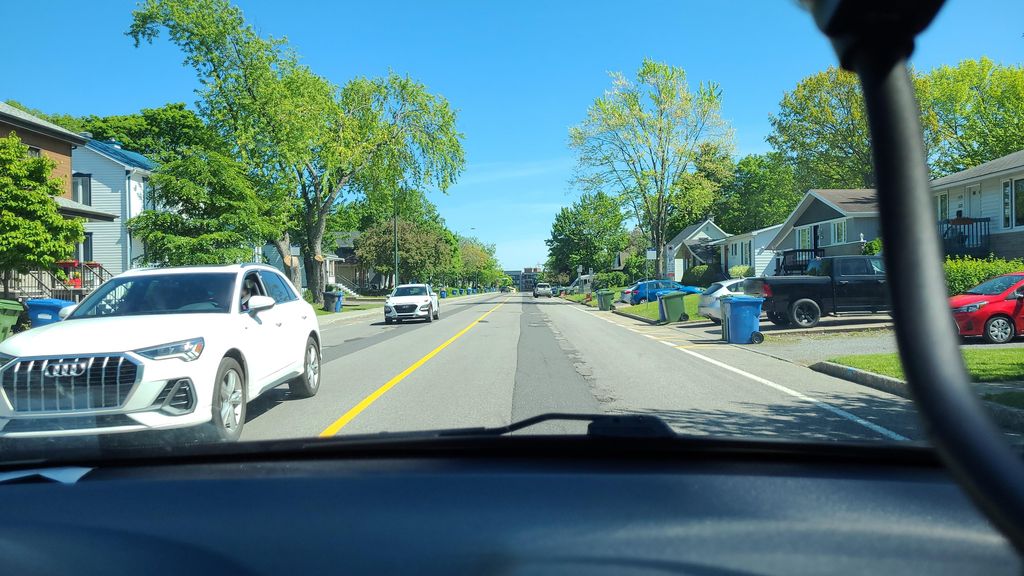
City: quebec_city